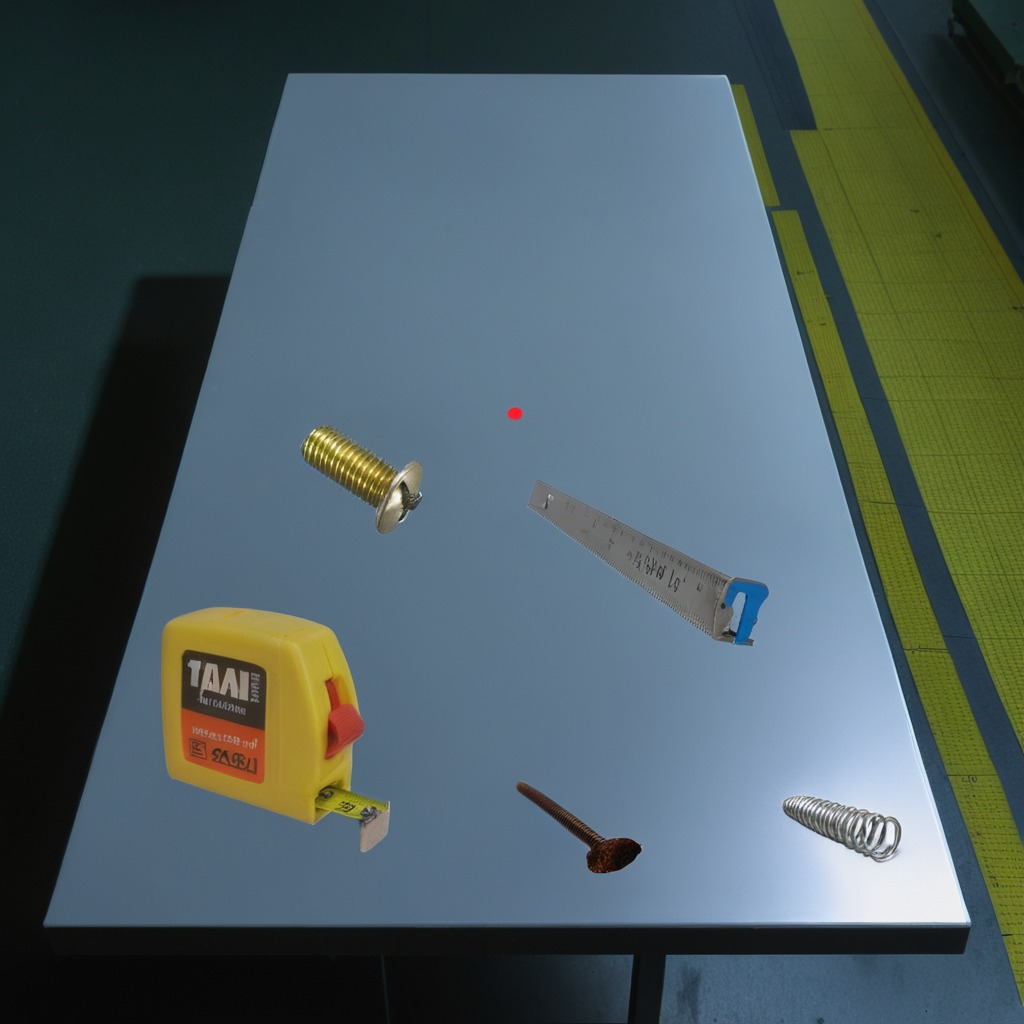
A measuring tape, a metal machine screw, an iron nail, a coiled metal spring, and a handheld metal saw are lying on a clean empty table in a railway signal maintenance room.